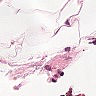
Metastatic tissue present: no